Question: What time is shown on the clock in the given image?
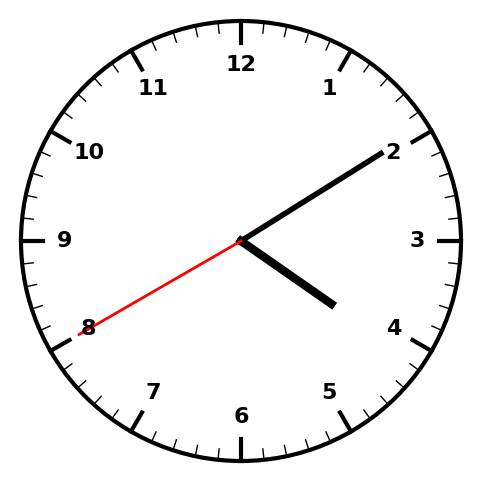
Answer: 04:09:40